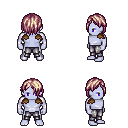
a pixel art fantasy rpg character, male body template, dark elf, purple skin, leather shoulder armor, metal pants, white blonde bangs hairstyle, four views (front, back, left, right), 2x2 character sprite sheet, small pixel art, hard edges, no anti-aliasing